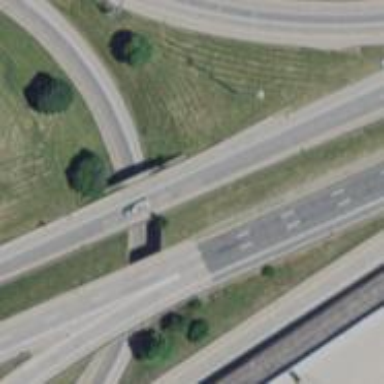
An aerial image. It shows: Motorway.